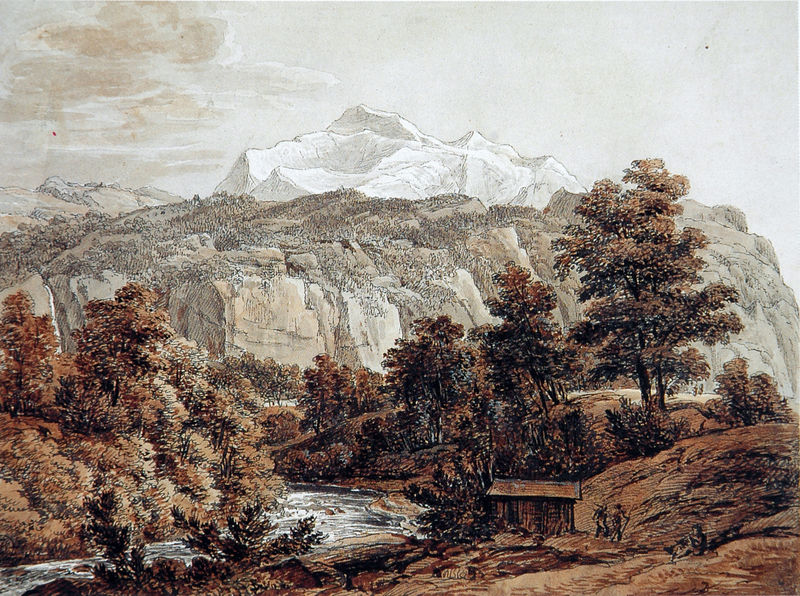
Titel: Das Lauterbrunnental mit der Jungfrau
Künstler: Joseph Anton Koch
Standort: Wien
Institution: Graphische Sammlung Albertina
Schlagwörter: baum, berg, blau, blätter, dunkel, felsen, himmel, laub, wasser, weiß, wolken, aquarell, bäume, fluss, grün, landschaft, menschen, sand, see, sitzen, ufer, äste, braun, grau, hell, männer, orange, pastell, schwarz, zeichnung, eis, gras, haus, hund, schnee, weg, wiese, malerei, spitze, stein, steine, bach, baumstamm, erde, feld, horizont, hügel, kalt, natur, zweige, büsche, gebüsch, gewässer, hütte, sträucher, boden, land, kind, personen, kontrast, tal, wald, anhöhe, boot, aussicht, kauern, süden, zwei, gehstock, berge, fels, gebirge, gipfel, gletscher, klippen, graphik, herbst, winter, wolkenlos, sepia, figuren, romantik, constable, tiefe, hoch, tusche, höhe, wandern, alpen, grisage, kälte, erdboden, druck, radierung, stich, baumgruppe, holzhütte, karg, wanderer, gebirgsbach, heroische landschaft, wanderstab, hirten, ausruhen, koch, rasten, joseph anton koch, bergbach, details, aufbau, stick, plattform, natru, flußtal, gebirgshütte, flusslaufe, flußbiegung nach links, hütte zwei menschen, bruntöne, gaaaaaay